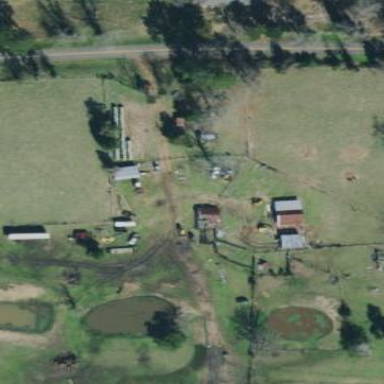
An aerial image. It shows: Farmyard area.